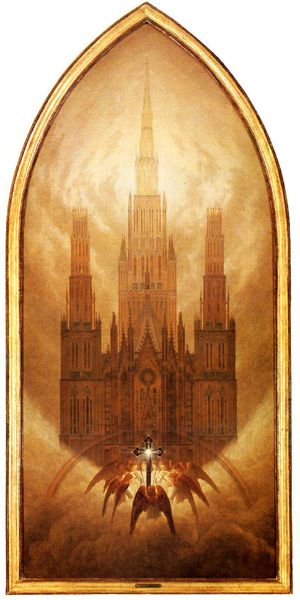
Titel: Die Kathedrale
Künstler: Caspar David Friedrich
Institution: Schweinfurt, Sammlung Georg Schäfer
Schlagwörter: flügel, gemälde, himmel, schatten, wolken, gelb, kirchturm, menschen, braun, fenster, glas, hell, licht, orange, rahmen, kirche, sonne, gold, front, gotik, turm, engel, nebel, platte, leuchten, kreuz, religion, türme, strahl, altar, kathedrale, gotisch, kreuzgewölbe, rosette, spitzbogen, christlich, fabelwesen, golden, heilig, gothik, strahlend, format, regenbogen, krez, begrenzt, goldbraun, leuchtet, erhellt, im himmel, kreuzgewölbez